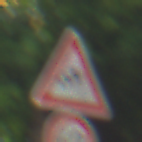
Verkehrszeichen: SeitenwindVonRechts
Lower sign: Geschwindigkeit60
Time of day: MorningAfternoon
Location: Outdoor (Urban)
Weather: PartlyCloudy
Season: NotSpecified
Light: Natural